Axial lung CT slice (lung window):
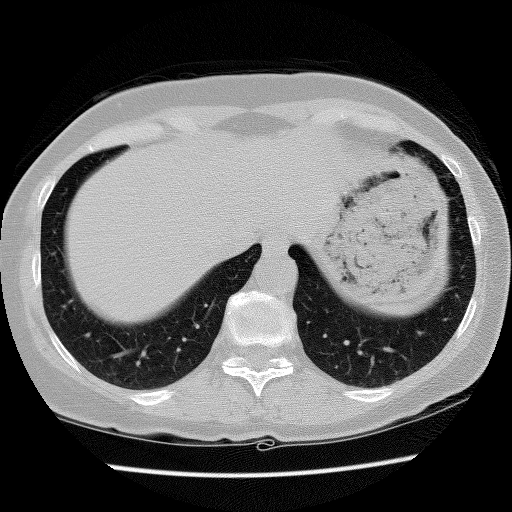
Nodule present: no